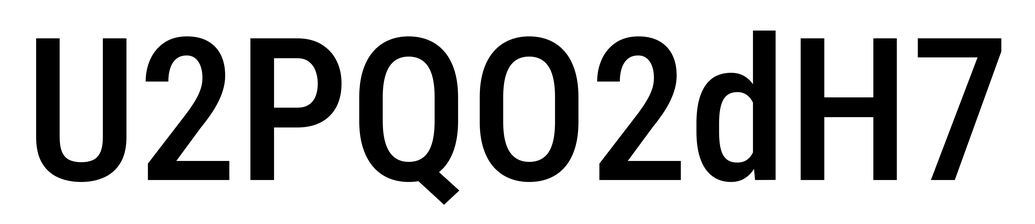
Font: Roboto_Condensed_Medium